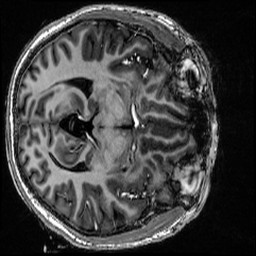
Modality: MP2RAGE
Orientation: axial
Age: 24
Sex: female
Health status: healthy